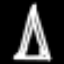
Label: The Eiffel Tower